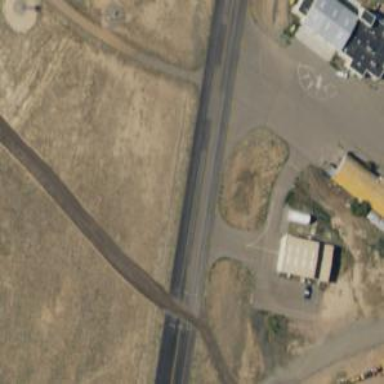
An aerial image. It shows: Image of taxiway at airport.